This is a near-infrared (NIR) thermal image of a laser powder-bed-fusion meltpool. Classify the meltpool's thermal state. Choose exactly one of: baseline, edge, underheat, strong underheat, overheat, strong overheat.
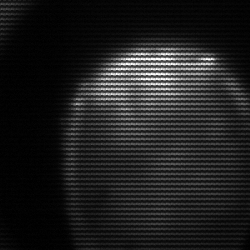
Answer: edge